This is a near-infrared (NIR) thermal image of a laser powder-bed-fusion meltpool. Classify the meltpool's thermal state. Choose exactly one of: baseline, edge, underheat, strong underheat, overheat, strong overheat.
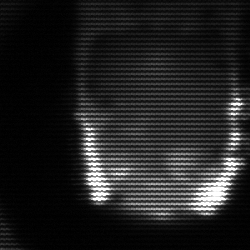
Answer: baseline